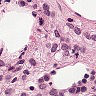
Metastatic tissue present: yes